Question: I have used smoothing to create two "functions" fd4 and fd6.
'''
fit6 <- smooth.basis(tid6, zbegfor, fdParobj2)
fd6 <- fit6$fd
'''

I want to measure the L2 distance between them on the interval [0,1], but I haven't been able to find an appropriate way.
||f - g||_2 = sqrt(int(|f(x)-g(x)|^2,0,1))
The best bet has been this one: <URL> x^2', I get the following message:
> "Error in fac - fdmat : non-conformable arrays".
I've spent hours trying to find a solution. Please help me!
---
Now with reproducible code:
'''
library(fda)
# Smoothing of movement pattern without obstacle rescaled to the interval [0,1]
without <- c(22.5050173512478, 22.5038665040295, 22.5171851824298, 22.5368096190746,
22.5770229184757, 22.6709727229898, 22.8195669635573, 23.0285400460222,
23.3240853426905, 23.6895323912605, 24.0905709304813, 24.5674870961964,
25.<PHONE>, 25.7433521858875, 26.4096817521118, 27.1338935155912,
27.906416101033, 28.7207273157549, 29.5431756517467, 30.3697951466496,
31.2214907341765, 32.0625307132683, 32.8786845916855, 33.671550678219,
34.4449992914392, 35.1852293010227, 35.8866367048324, 36.5650863548079,
37.1776116180247, 37.7706354957587, 38.3082855431959, 38.8044130844639,
39.2471137254193, 39.6193031585418, 39.9685683244076, 40.2345560551869,
40.4394442661545, 40.5712407258558, 40.6905311089523, 40.712419802203,
40.6704560575084, 40.5583379372846, 40.3965425630546, 40.1443139907057,
39.8421899334408, 39.4671160834355, 39.<PHONE>, 38.5381390971577,
38.<PHONE>, 37.4625783280288, 36.8649362406917, 36.2320264206665,
35.5599736527209, 34.8983871226943, 34.2058073957721, 33.4893682831911,
32.7568501019309, 32.0241649500974, 31.3036406455137, 30.587636320768,
29.8962657607091, 29.2297665999702, 28.6003939337949, 28.0003531206639,
27.433551463149, 26.9088532545635, 26.4265682839796, 25.974193299003,
25.5553146923473, 25.1701249455904, 24.8107813804098, 24.4776168601955,
24.<PHONE>, 23.8726502760669, 23.589703789663, 23.3222235336882,
23.0616248799115, 22.8185342685607, 22.6767541125512, 22.6567795841271,
22.6488510112824, 22.6436058079441, 22.6391304188382)
timewithout <- (1:length(without))/length(without) # For scaling
splineBasis = create.bspline.basis(c(0,1), nbasis=25, norder=6) # The basis for smoothing
basis = fdPar(fdobj=splineBasis, Lfdobj=2, lambda=0.00001)
fitwithout <- smooth.basis(timewithout, without, basis) # Smoothing
fdwithout <- fitwithout$fd
# Same but movement is over an obstacle
with <- c(22.4731637093167, 22.4655561889073, 22.4853719755102, 22.4989400065304,
22.5495656349031, 22.666945409755, 22.8368941117498, 23.0846080078369,
23.4160560011242, 23.8285634914224, 24.2923085321078, 24.8297004047422,
25.4884540279408, 26.<PHONE>, 27.0614232848574, 27.9078055119721,
28.8449720096674, 29.8989669834473, 30.996962022701, 32.1343108758062,
33.3286403418359, 34.6364870430171, 35.9105342483246, 37.1883582665643,
38.467212668323, 39.7381525466373, 41.0395064969214, 42.3095531191294,
43.5708069740233, 44.7881178787717, 45.9965529977777, 47.1643807808923,
48.284786275036, 49.3593991064962, 50.3863035442644, 51.3535489662494,
52.2739716491521, 53.1338828493223, 53.9521101656512, 54.7037562884229,
55.3593092084143, 55.9567618011946, 56.4768579145271, 56.9251919073806,
57.2971965985674, 57.5937987523734, 57.8158626068961, 57.9554856023804,
58.<PHONE>, 57.9863251605612, 57.8932199088797, 57.6988126618694,
57.4350394069443, 57.1112025796509, 56.7580579506751, 56.2680669960935,
55.6963799946038, 55.0574070566765, 54.3592140352073, 53.6072275005723,
52.7876353306759, 51.9172334605074, 50.9879178368431, 49.9953932631072,
48.9460707853802, 47.8511977258834, 46.6827266395278, 45.4635999409637,
44.2633368255294, 43.0386729762103, 41.7880095105045, 40.4834298069985,
39.1610223705633, 37.9241872458281, 36.7158342529737, 35.5408830466013,
34.4070964101159, 33.307156473109, 32.2514661493348, 31.2475129673168,
30.2990631096187, 29.4096423238141, 28.590173995037, 27.8437368908309,
27.<PHONE>, 26.5779670740351, 26.0377946174036, 25.5731202027558,
25.1761397934058, 24.8319659155494, 24.5479180062239, 24.2940808334792,
24.<PHONE>, 23.934861348149, 23.7999923744404, 23.6877461628934,
23.5982309560843, 23.5207597985246, 23.4354446383638, 23.3604065265148,
23.2819126915765, 23.1725048152396, 23.0637455648184, 22.9426779696074,
22.8079176617495, 22.<PHONE>, 22.6622165457034, 22.6671302753094,
22.<PHONE>, 22.6703162730529, 22.6715781657376)
timewith <- (1:length(with))/length(with)
fitwith <- smooth.basis(timewith, with, basis) # Smoothing
fdwith <- fitwith$fd
# Plots for understanding
plot(fdwith, col=2) # Smoothed curve for movement over obstacle
plot(fdwithout, col=2, add = TRUE) # Same but no obstacle
# I have to find the L2-distance between these curves
'''
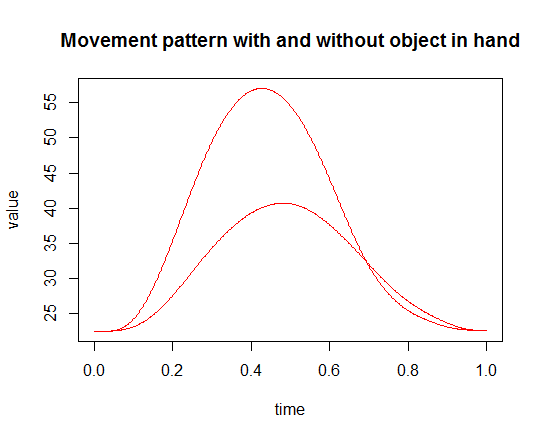
Answer: First, one can take advantage of the possibility to perform arithmetic operations with 'fd' objects: 'fdwith - fdwithout'. Second, maybe there is a better way to extract values from 'fd' objects at specific points, but this also works: 'predict(newdata = 0.5, fdwith - fdwithout)'. So,
'''
sqrt(integrate(function(x) predict(newdata = x, fdwith-fdwithout)^2, lower = 0, upper = 1)$val)
# [1] 9.592434
'''